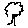
Label: tree